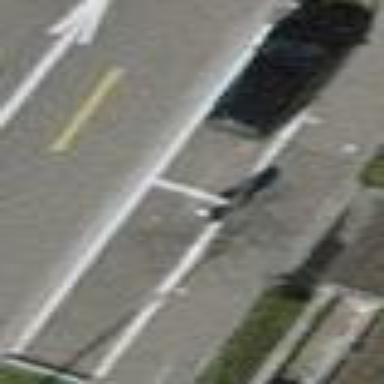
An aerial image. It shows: Street-side parallel parking area.